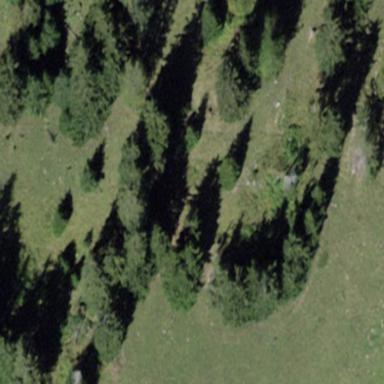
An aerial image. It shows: Forest area.